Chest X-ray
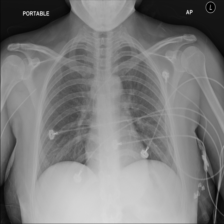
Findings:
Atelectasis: negative
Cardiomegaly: negative
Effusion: negative
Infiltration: positive
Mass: negative
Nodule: negative
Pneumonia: negative
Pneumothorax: negative
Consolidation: negative
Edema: negative
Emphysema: negative
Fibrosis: negative
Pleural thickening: negative
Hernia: negative